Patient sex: F
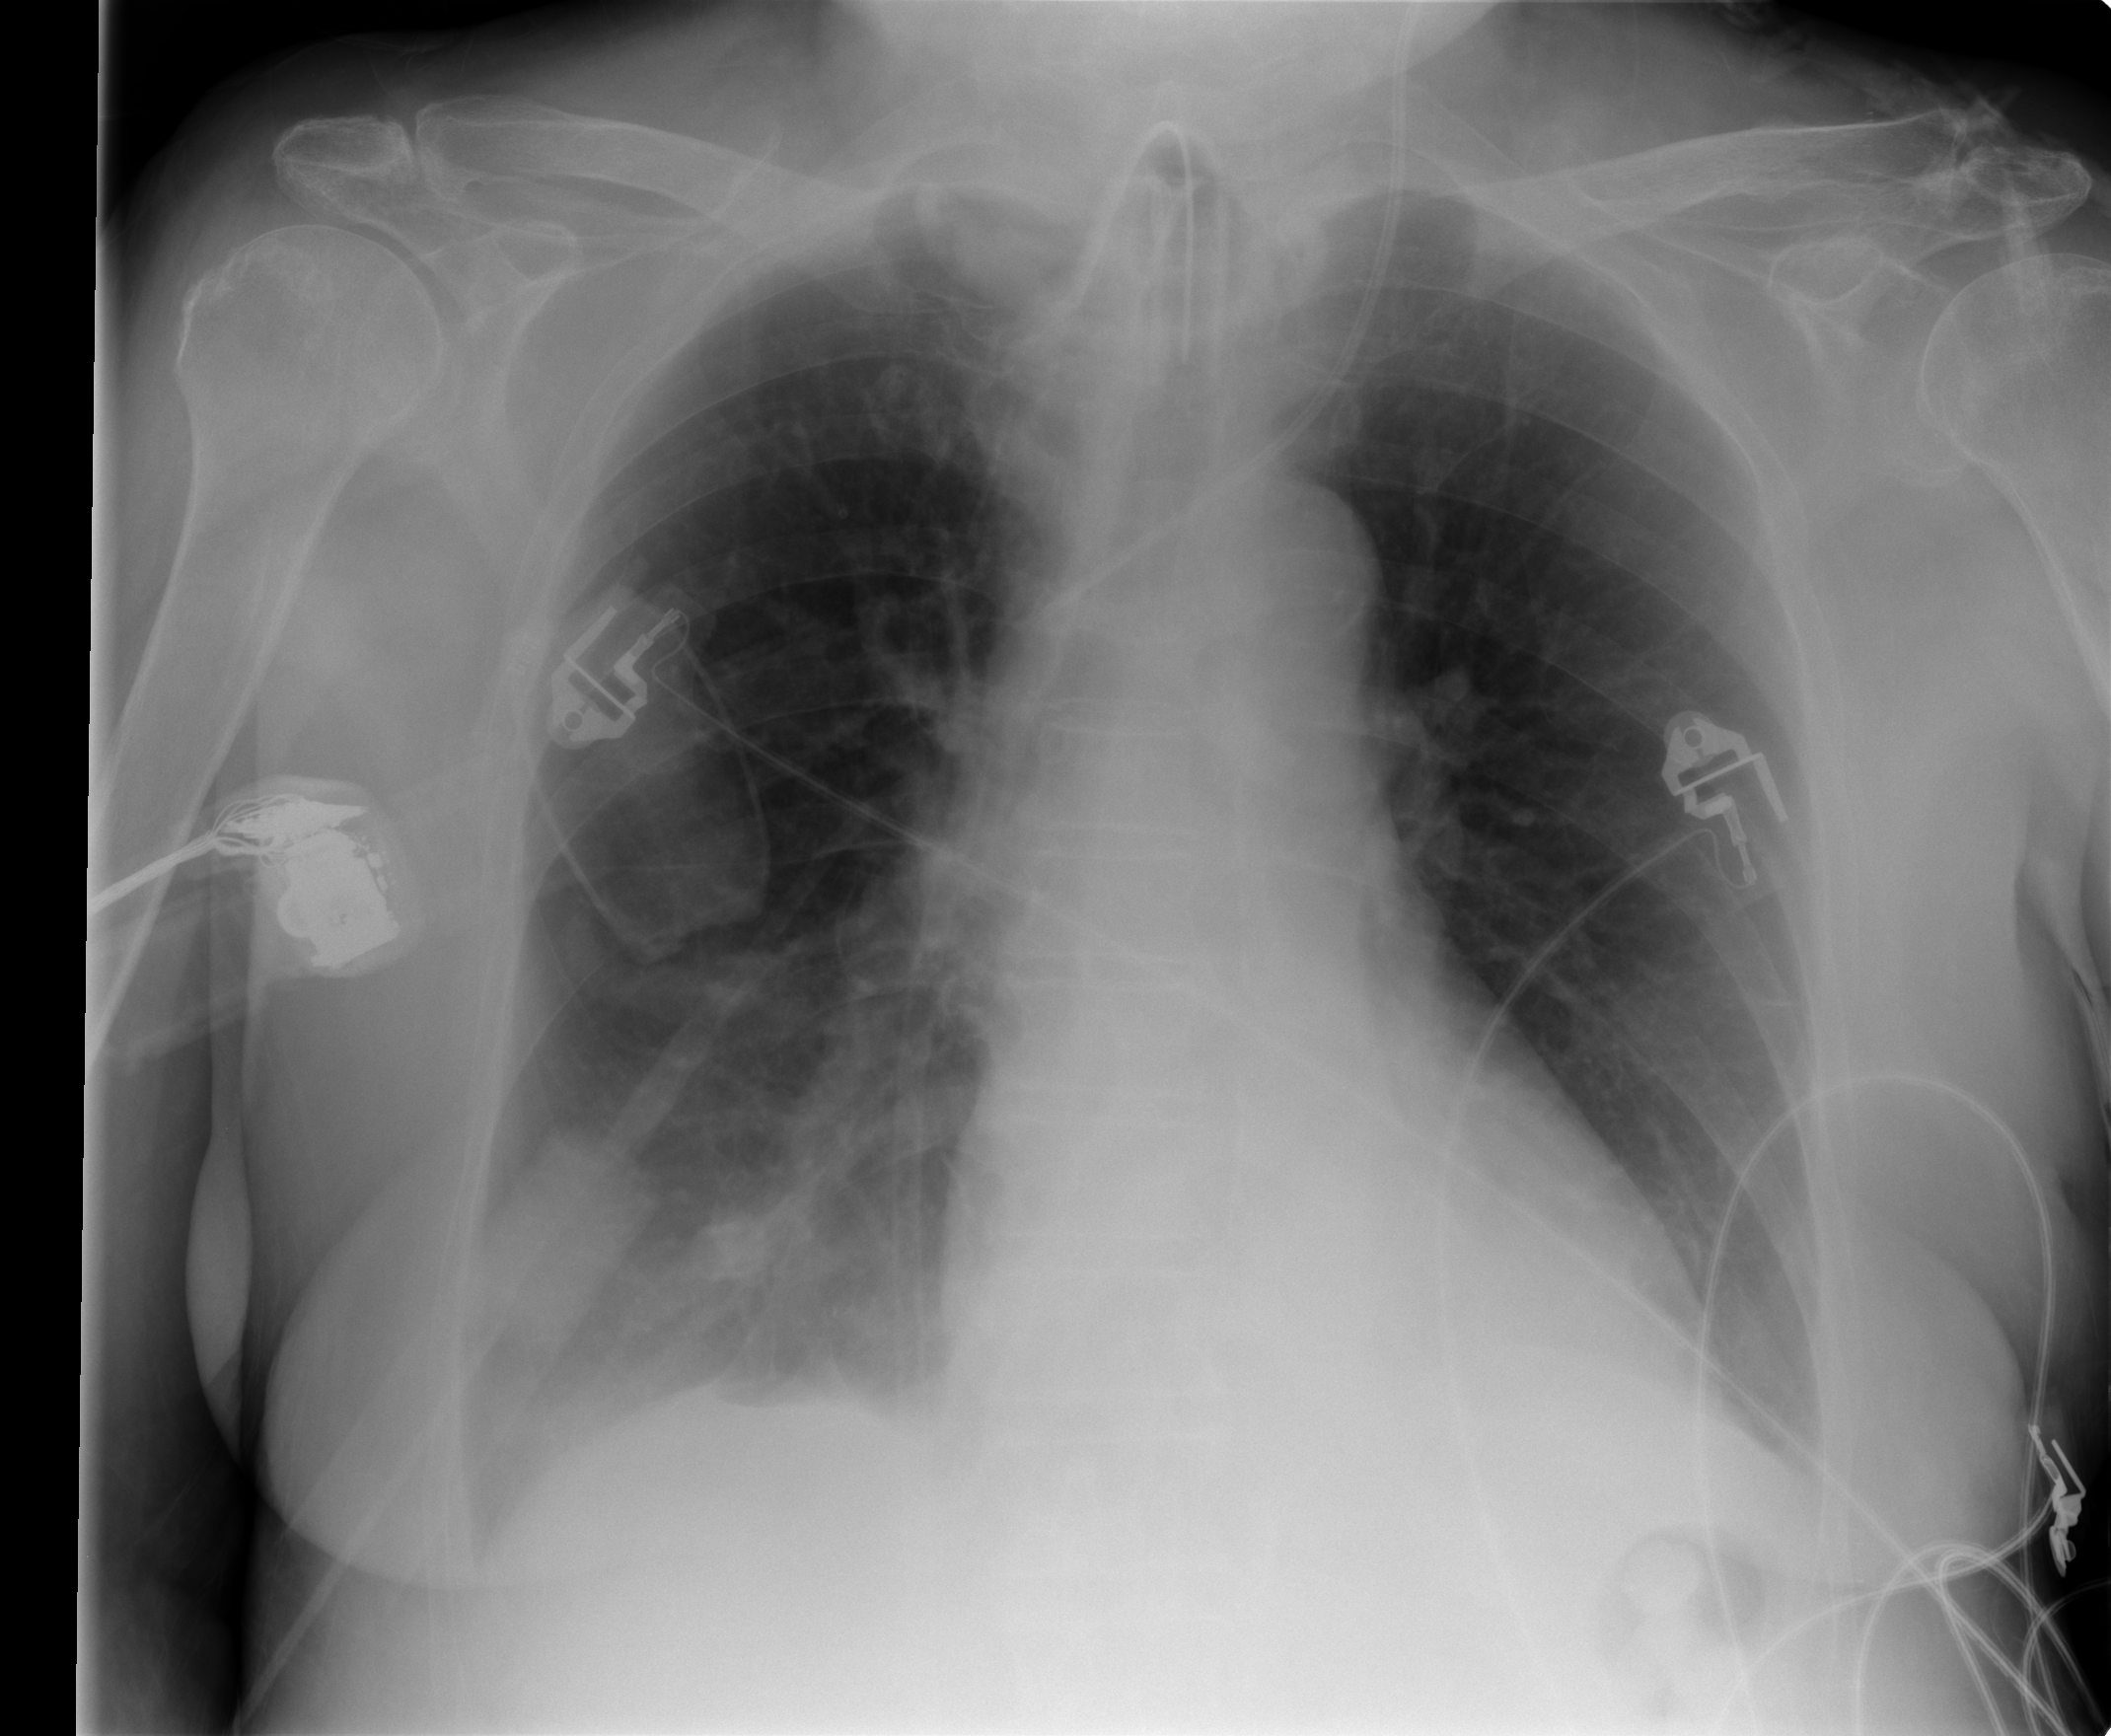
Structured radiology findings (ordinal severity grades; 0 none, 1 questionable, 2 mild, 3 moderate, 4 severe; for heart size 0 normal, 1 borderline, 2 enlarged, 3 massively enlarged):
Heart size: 0
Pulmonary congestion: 0
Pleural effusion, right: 0
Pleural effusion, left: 0
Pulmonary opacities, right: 0
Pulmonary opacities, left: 0
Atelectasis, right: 2
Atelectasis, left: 1